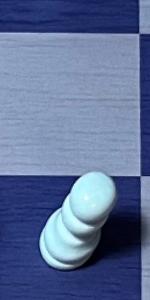
Label: Pawn_White